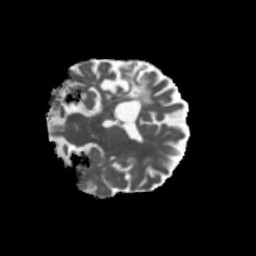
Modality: MD
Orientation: coronal
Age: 69
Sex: female
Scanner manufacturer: siemens
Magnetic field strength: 3 T
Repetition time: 5.47 s
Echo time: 0.0854 s